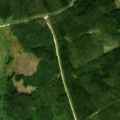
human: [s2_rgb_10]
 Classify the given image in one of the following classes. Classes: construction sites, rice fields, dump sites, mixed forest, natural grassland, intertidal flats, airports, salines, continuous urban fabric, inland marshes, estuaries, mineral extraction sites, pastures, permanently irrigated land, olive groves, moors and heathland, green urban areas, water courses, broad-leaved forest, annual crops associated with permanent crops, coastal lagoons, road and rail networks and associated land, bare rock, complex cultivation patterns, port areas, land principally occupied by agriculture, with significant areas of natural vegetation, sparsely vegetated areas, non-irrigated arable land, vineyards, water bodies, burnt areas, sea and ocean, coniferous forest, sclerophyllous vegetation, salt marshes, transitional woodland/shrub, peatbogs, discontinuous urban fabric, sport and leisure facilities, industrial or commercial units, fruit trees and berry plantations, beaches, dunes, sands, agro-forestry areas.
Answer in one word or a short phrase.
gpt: coniferous forest, mixed forest, transitional woodland/shrub